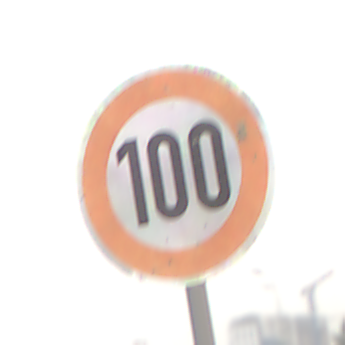
Verkehrszeichen: Geschwindigkeit100
Umgebung: Outdoor, Suburban
Tageszeit: MorningAfternoon
Wetter: Overcast
Licht: Natural
Jahreszeit: NotSpecified
Kontrast: LowContrast